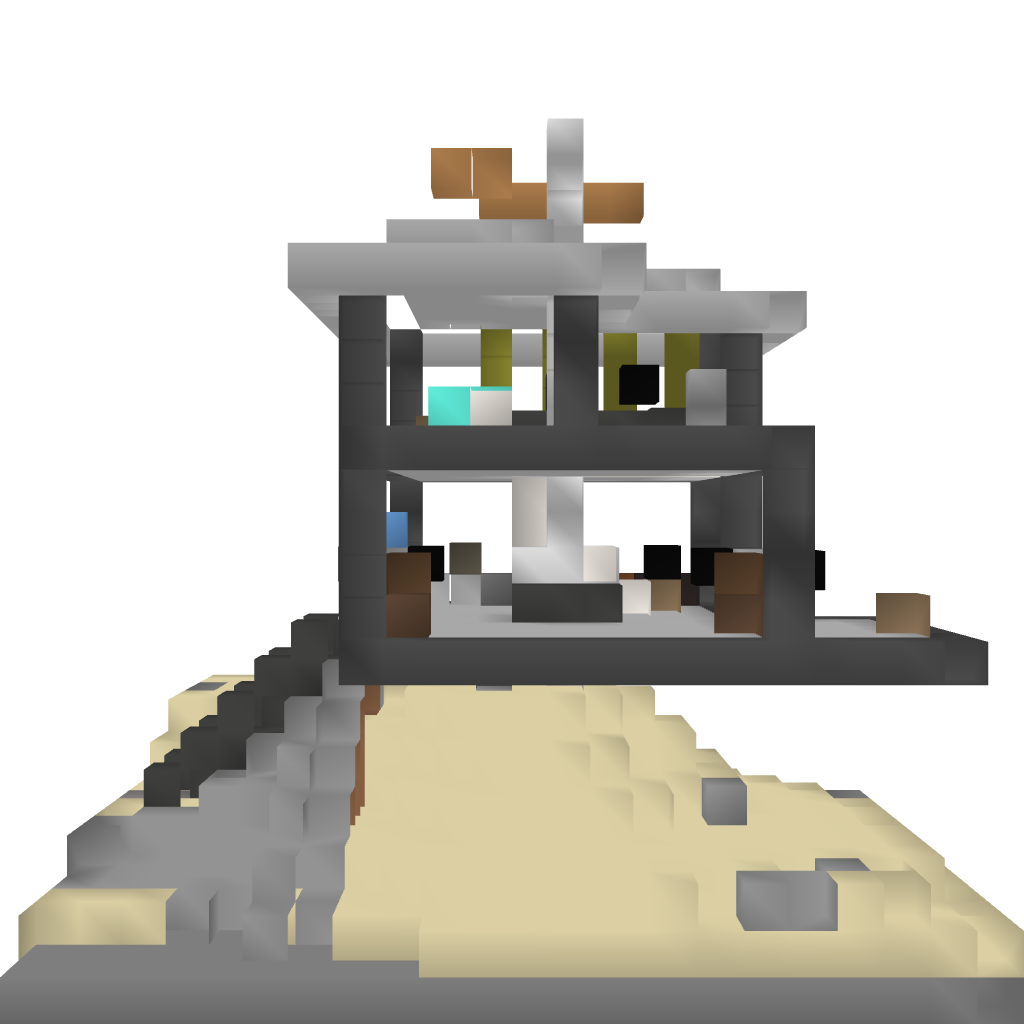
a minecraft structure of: Modern beach house